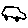
Label: car